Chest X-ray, PA view. Patient: 61 years old, sex F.
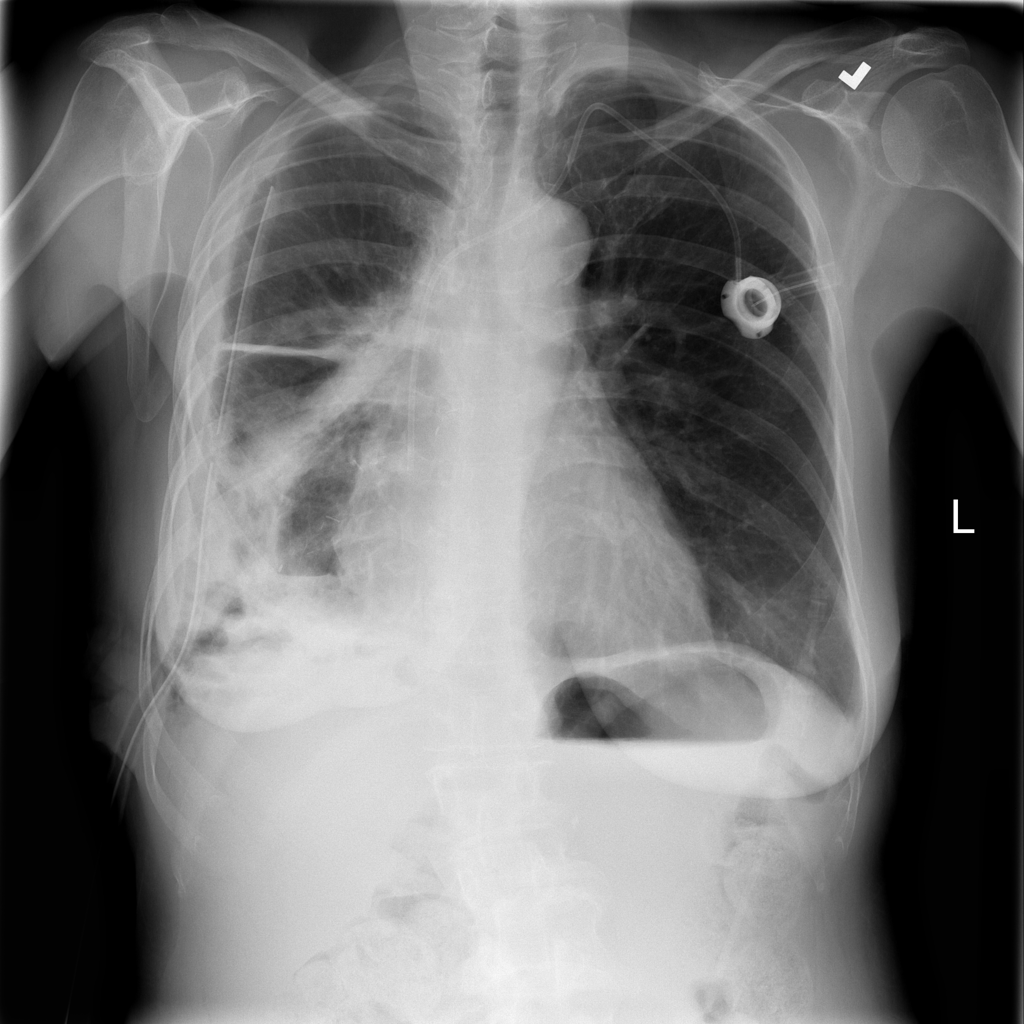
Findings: Atelectasis, Pleural_Thickening